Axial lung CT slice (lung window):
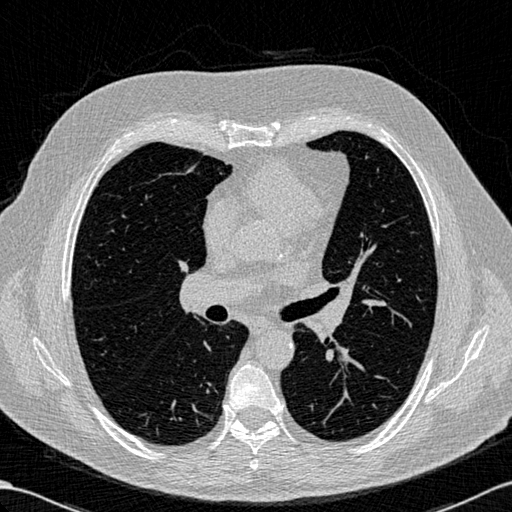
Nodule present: no